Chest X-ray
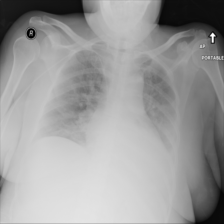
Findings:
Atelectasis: positive
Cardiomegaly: negative
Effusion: positive
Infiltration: negative
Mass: negative
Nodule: negative
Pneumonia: negative
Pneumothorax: negative
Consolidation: negative
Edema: negative
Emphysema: negative
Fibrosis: negative
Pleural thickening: negative
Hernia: negative